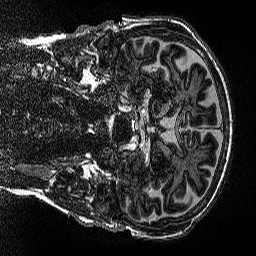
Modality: MP2RAGE
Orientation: coronal
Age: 63
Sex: female
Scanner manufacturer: siemens
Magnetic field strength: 3 T
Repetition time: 5 s
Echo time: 0.00298 s